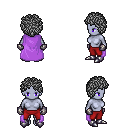
a pixel art fantasy rpg character, female body template, dark elf, purple skin, lavender cape, red pants, gray curly afro hairstyle, metal gloves, metal boots, four views (front, back, left, right), 2x2 character sprite sheet, small pixel art, hard edges, no anti-aliasing